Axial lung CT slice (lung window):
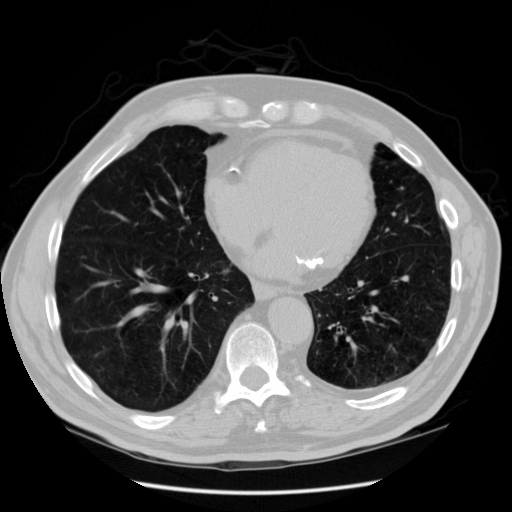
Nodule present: no